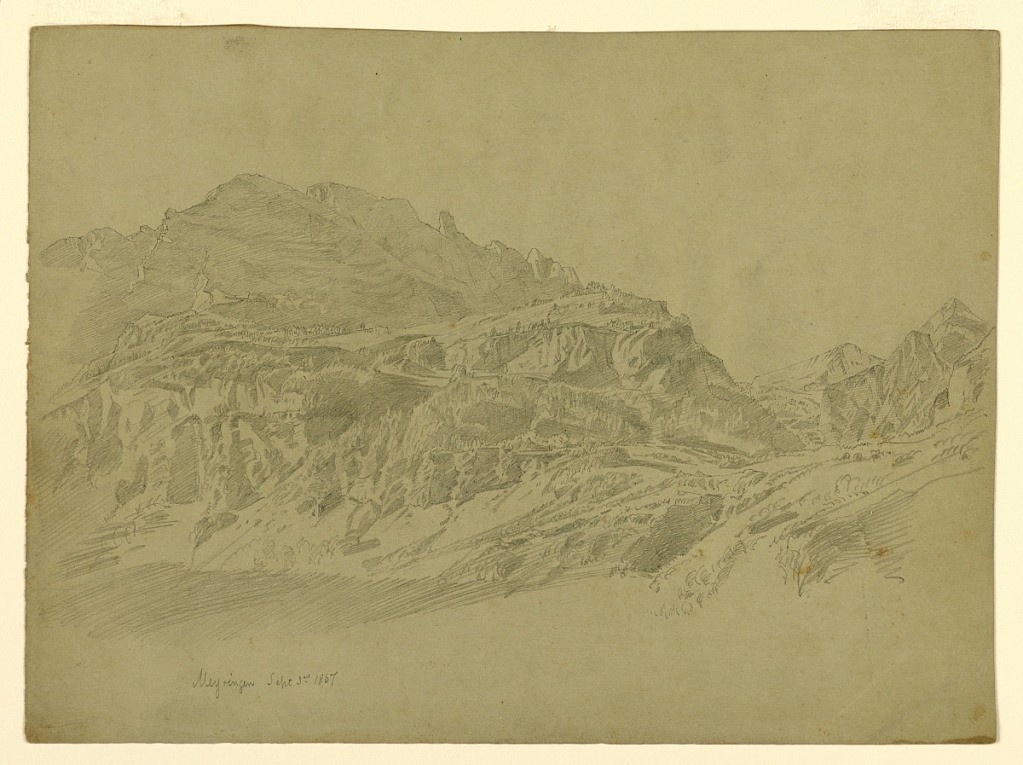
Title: Landscape, Meiringen, Switzerland
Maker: William Trost Richards, American, 1833–1905
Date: September 3, 1867
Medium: Graphite on paper
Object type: Drawing
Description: Sketch of a mountain pass.